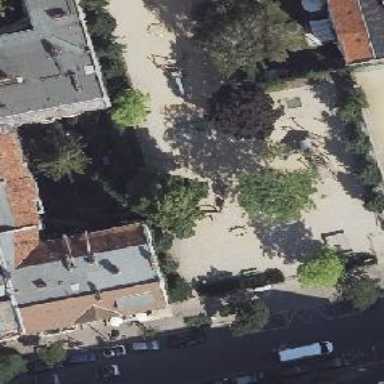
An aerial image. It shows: Playground structure.